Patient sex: M
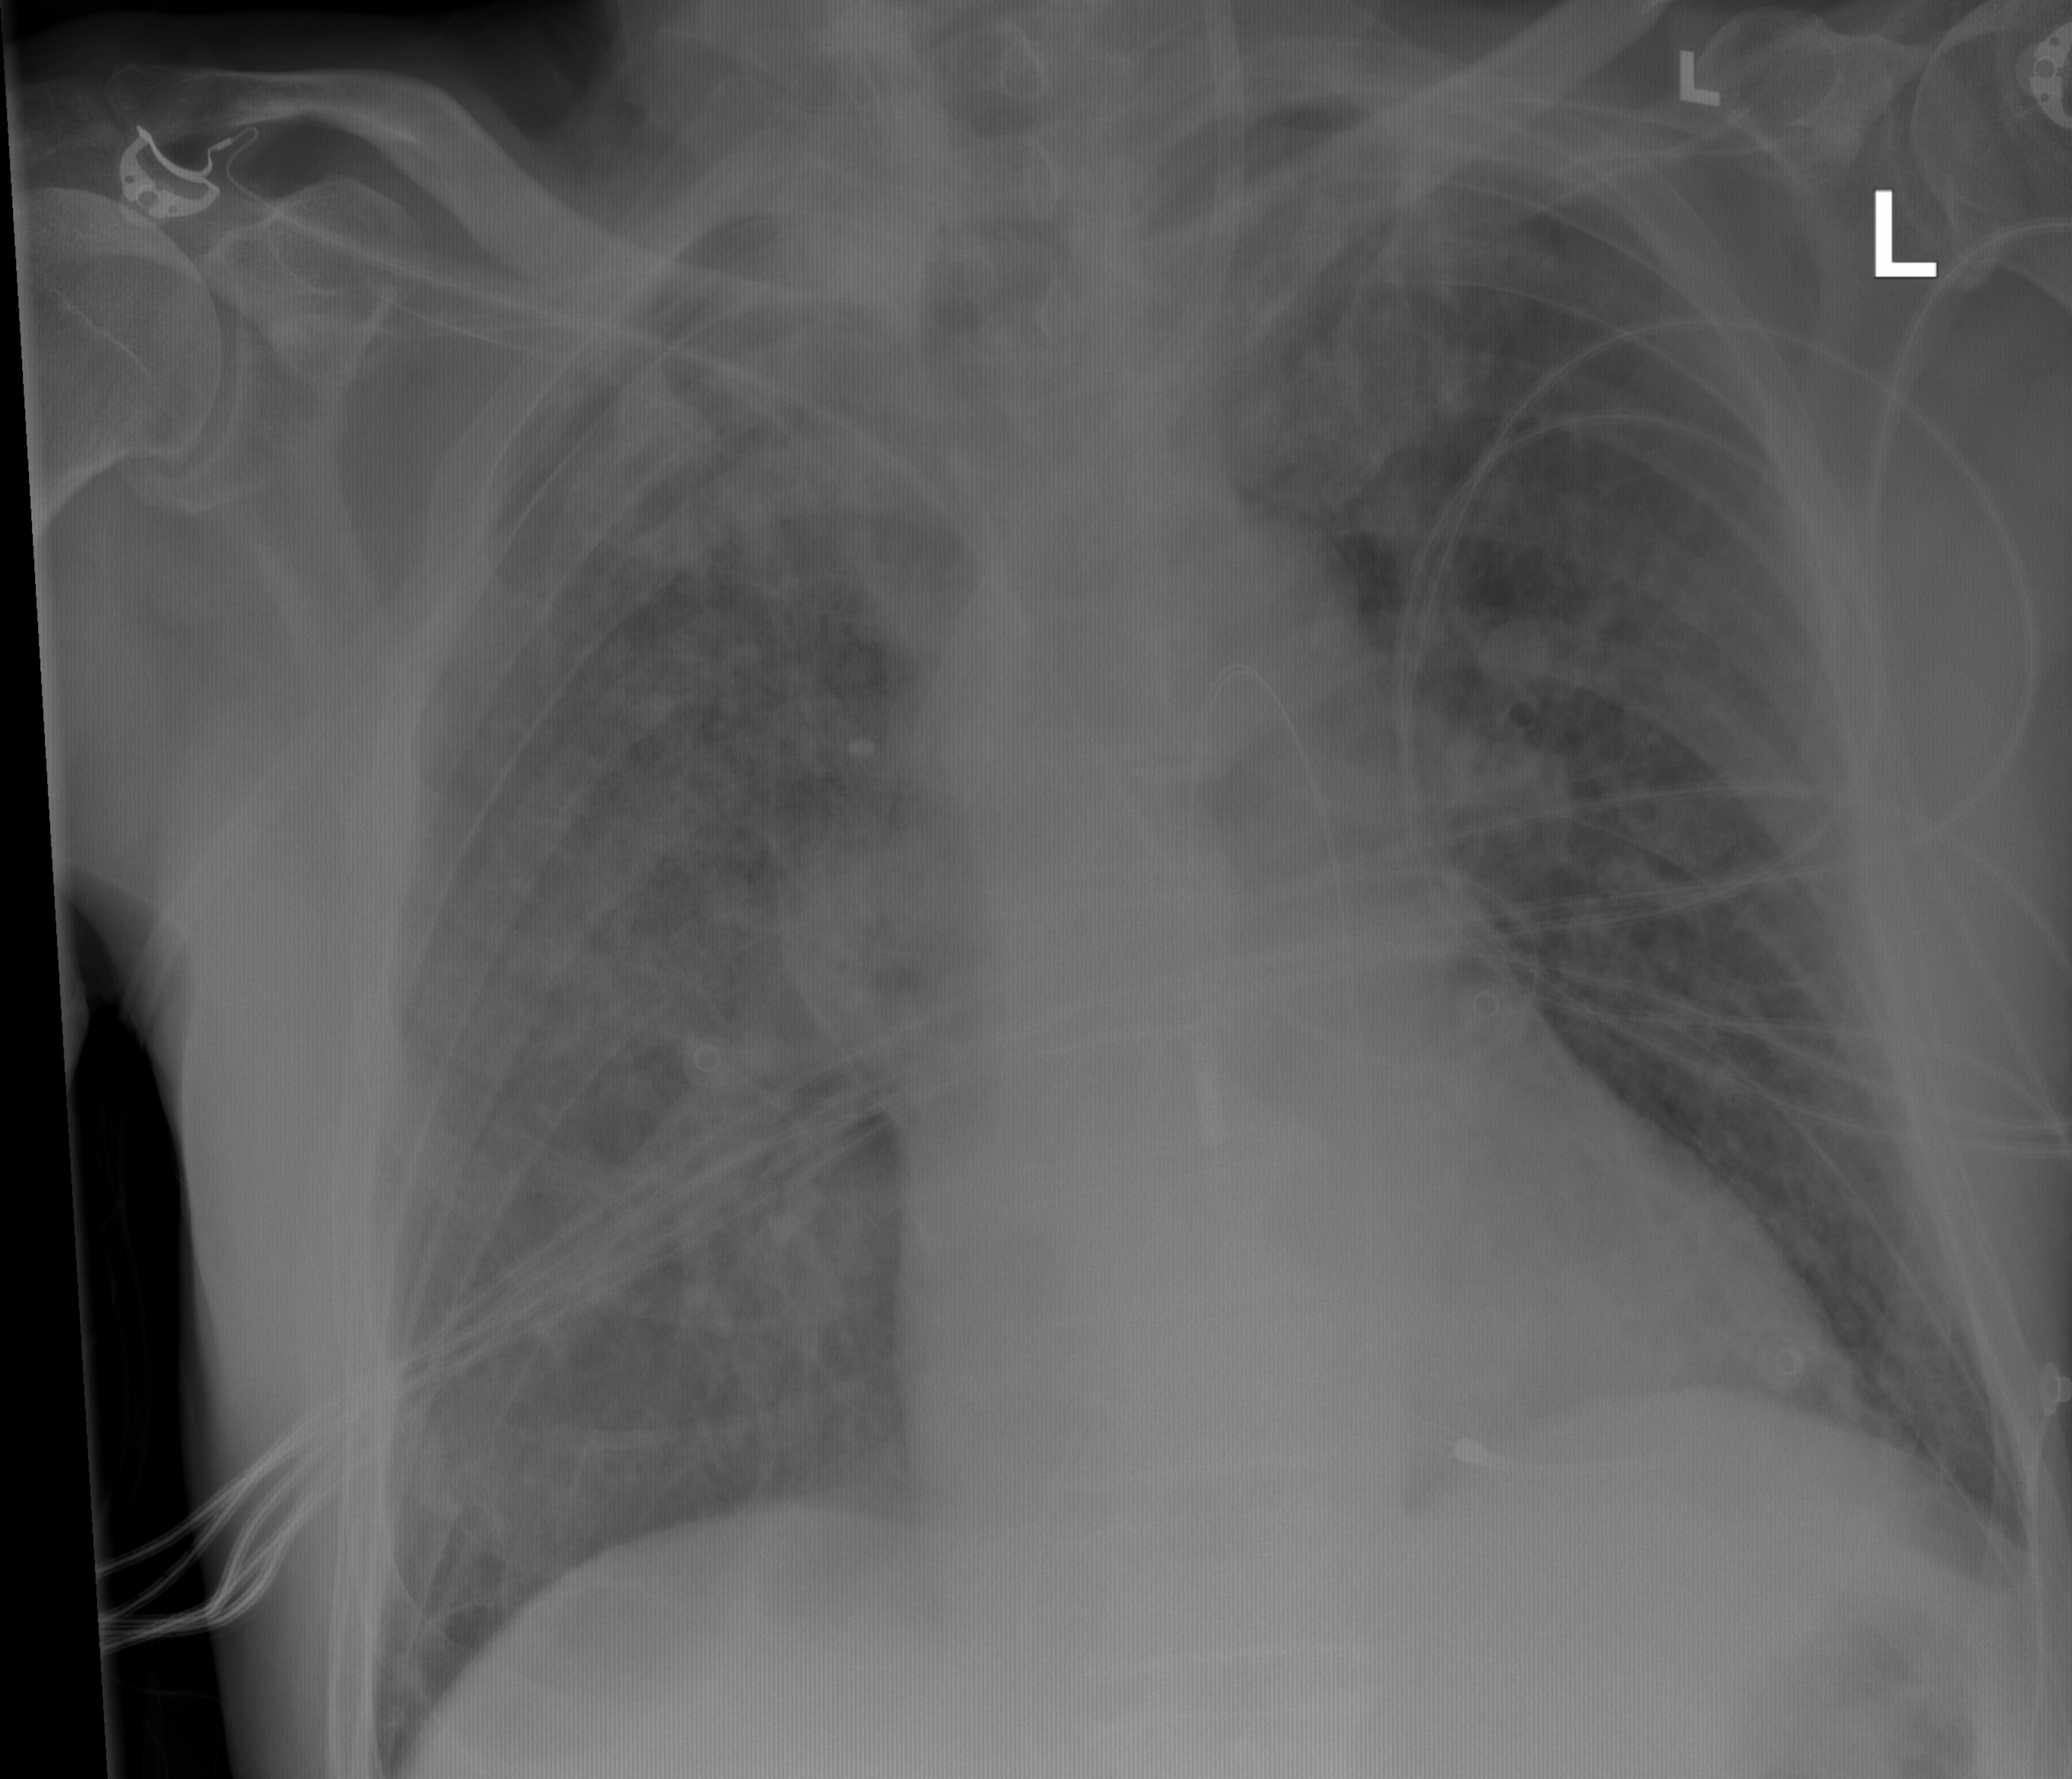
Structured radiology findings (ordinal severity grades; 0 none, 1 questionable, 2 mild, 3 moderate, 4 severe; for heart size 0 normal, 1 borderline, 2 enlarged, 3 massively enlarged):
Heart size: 0
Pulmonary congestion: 0
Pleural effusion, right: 0
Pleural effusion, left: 0
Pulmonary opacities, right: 3
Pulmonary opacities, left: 2
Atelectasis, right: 2
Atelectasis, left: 0